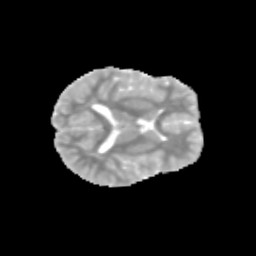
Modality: MD
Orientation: axial
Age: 10
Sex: male
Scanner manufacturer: siemens
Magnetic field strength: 3 T
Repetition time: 3.8 s
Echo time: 0.07 s